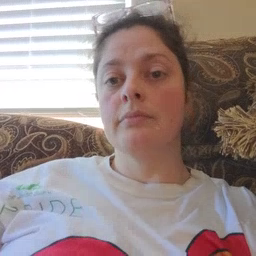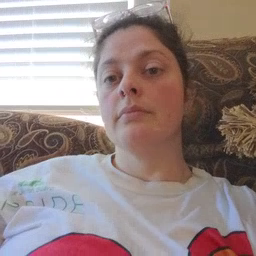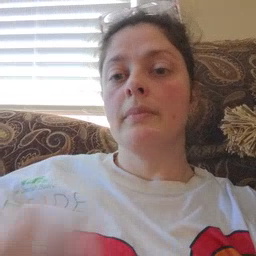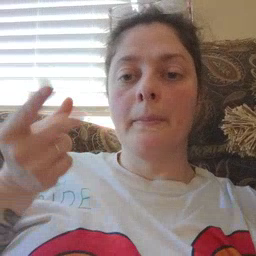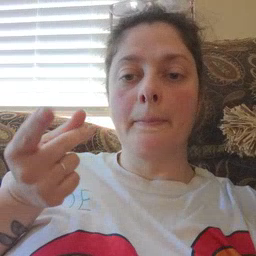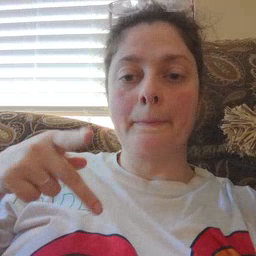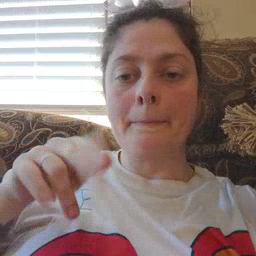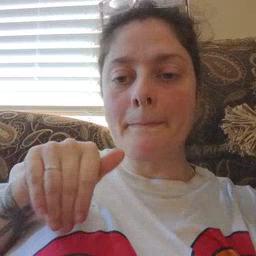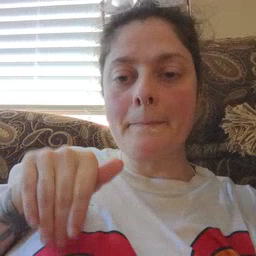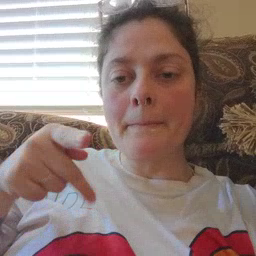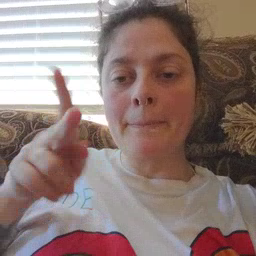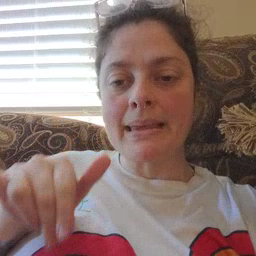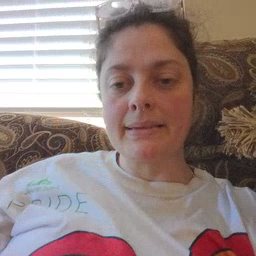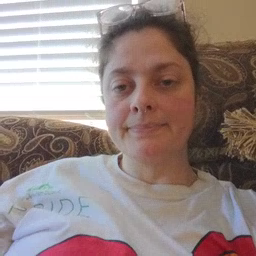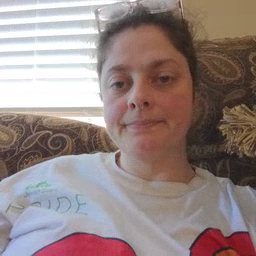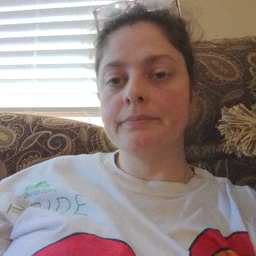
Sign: puppy